Interaction volume radius: 10 \u00c5
Interaction volume height: 20 \u00c5
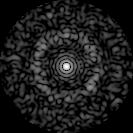
Disorder parameter: 0.8435